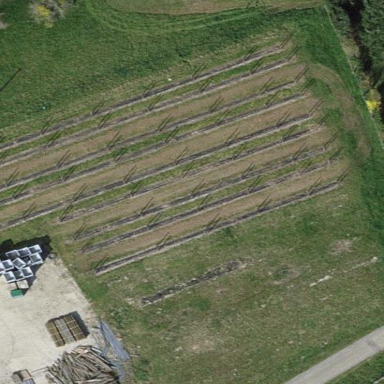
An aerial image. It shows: Orchard.